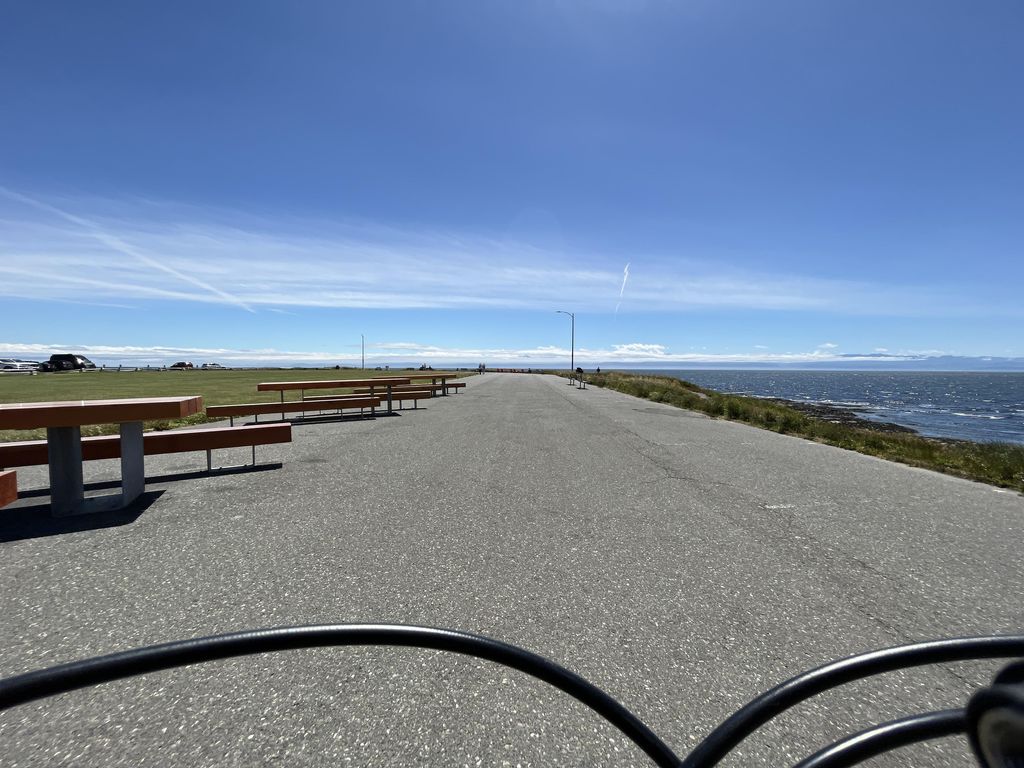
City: victoria